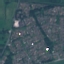
Land use / land cover: Residential